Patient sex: M
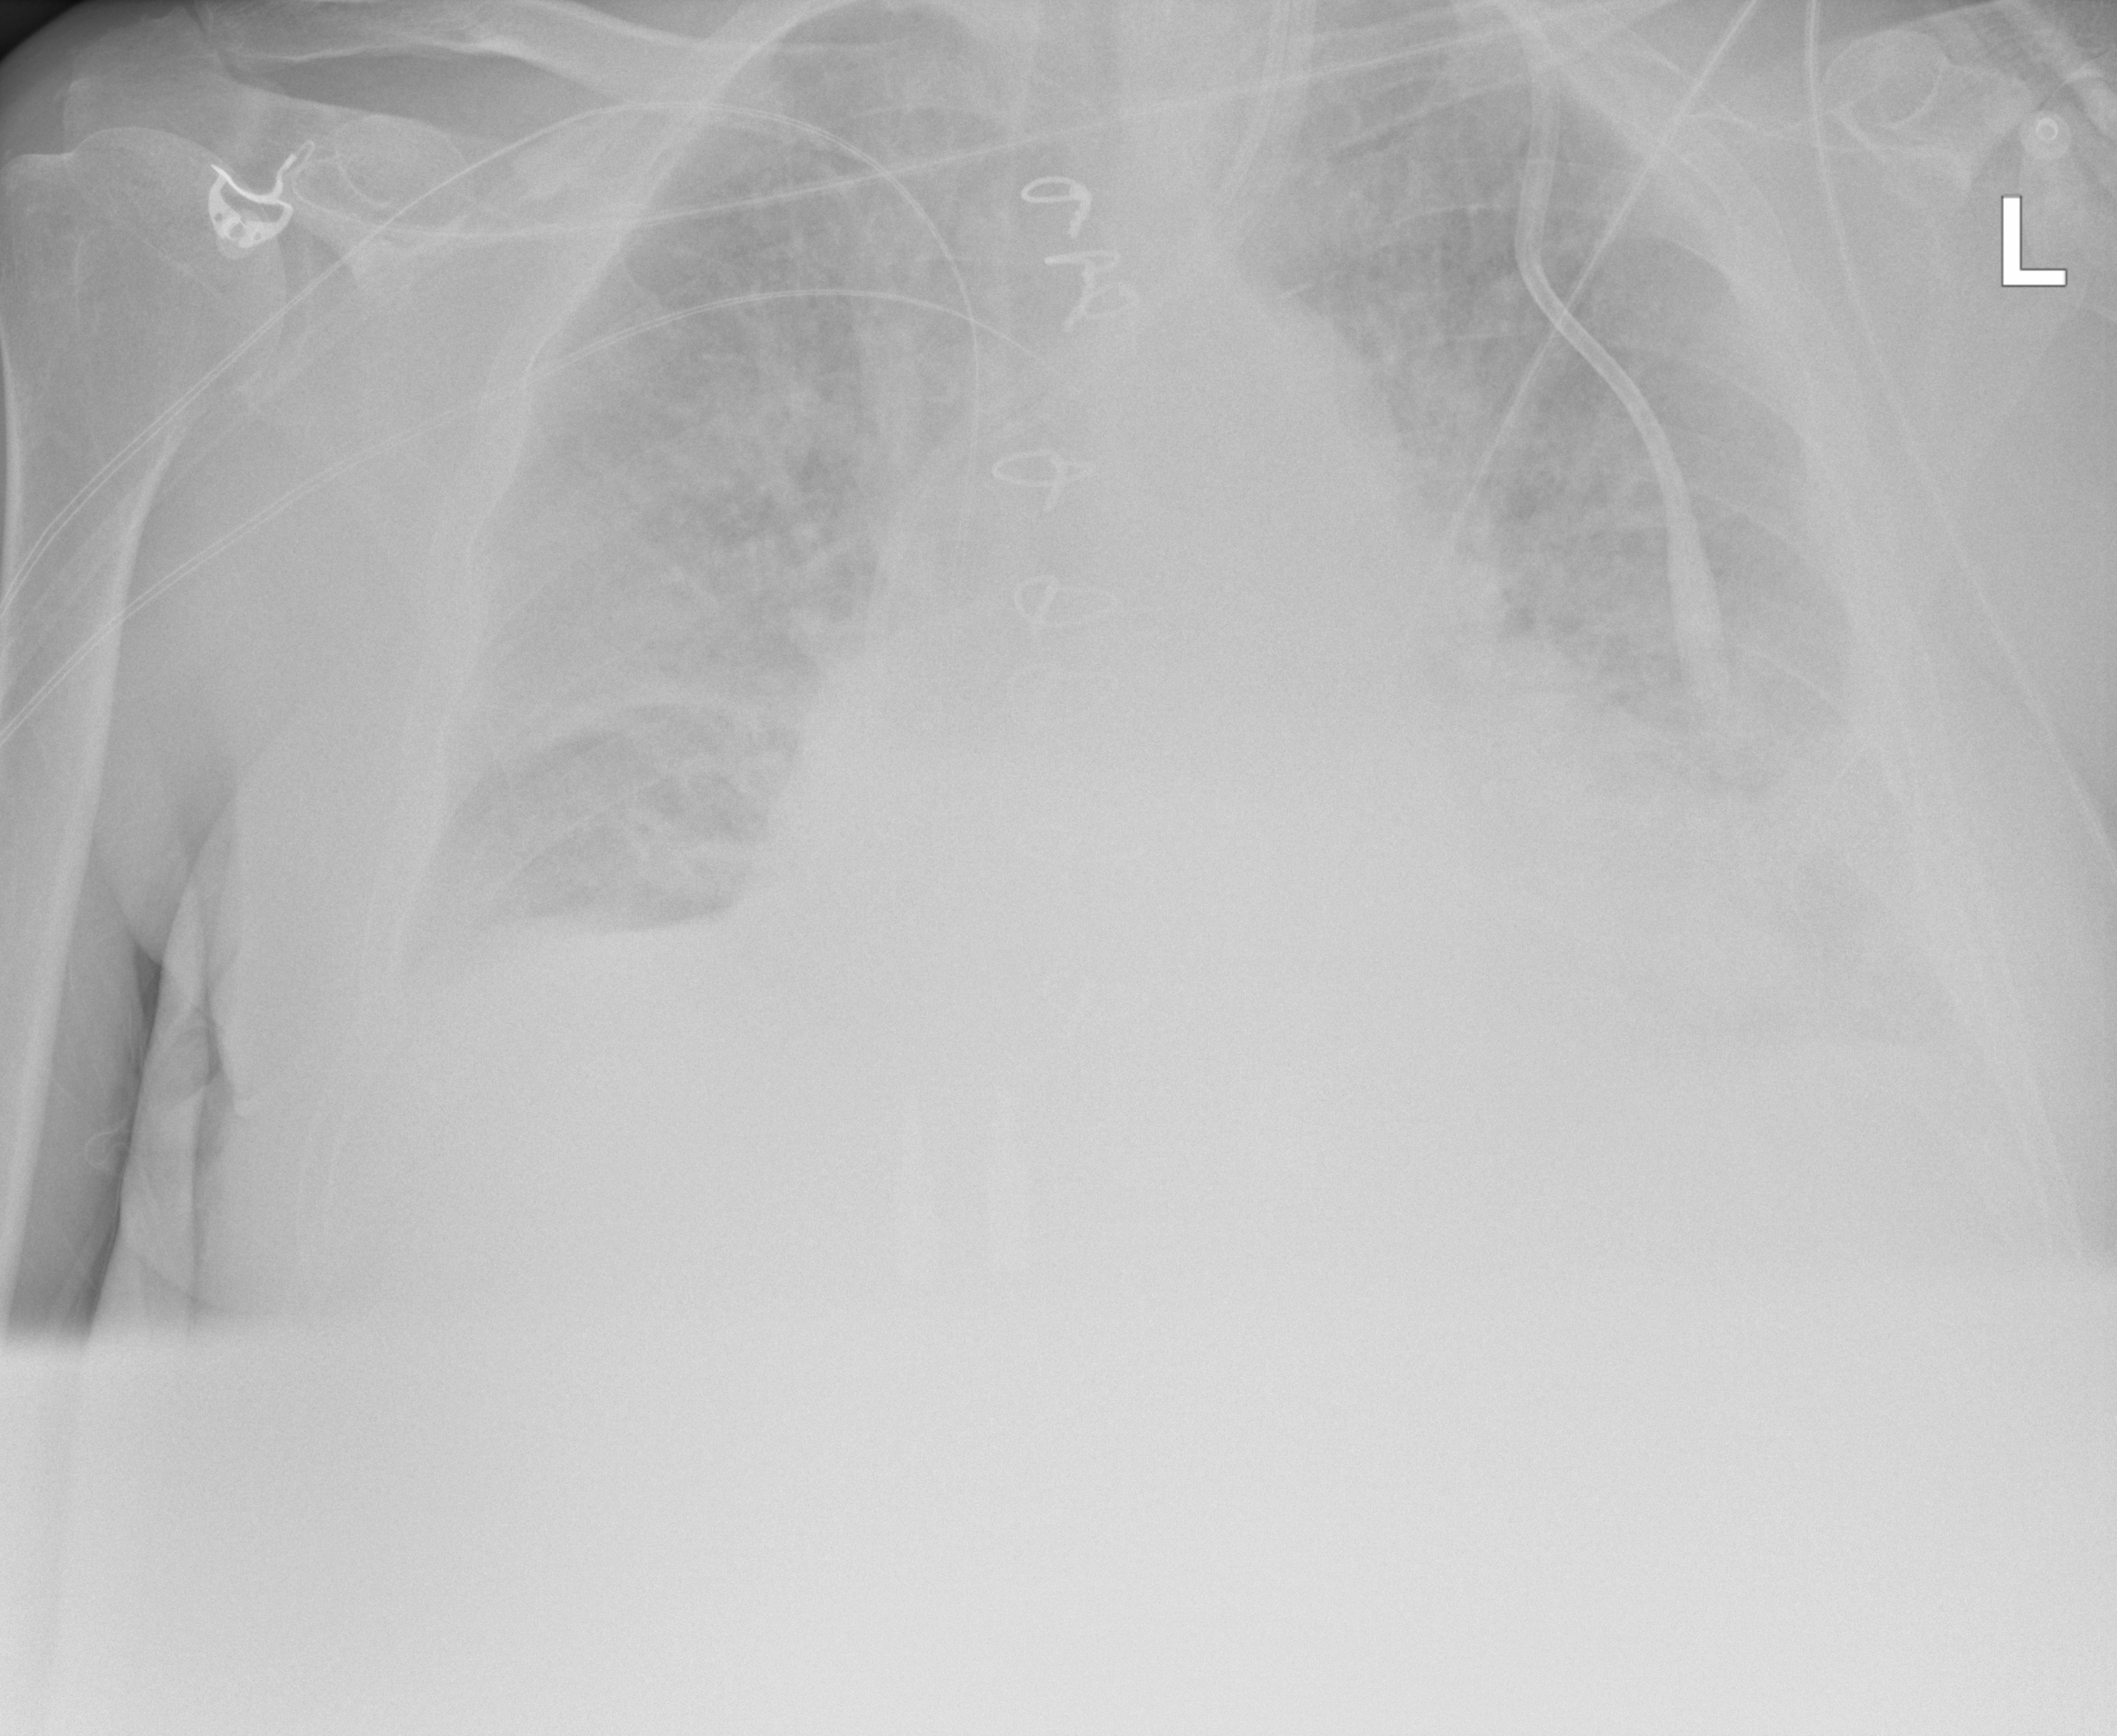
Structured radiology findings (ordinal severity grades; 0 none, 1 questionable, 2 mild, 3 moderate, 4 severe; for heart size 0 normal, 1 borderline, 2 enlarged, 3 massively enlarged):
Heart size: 3
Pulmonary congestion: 4
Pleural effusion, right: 3
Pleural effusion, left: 3
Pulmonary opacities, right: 2
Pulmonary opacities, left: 2
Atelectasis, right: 3
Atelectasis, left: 3